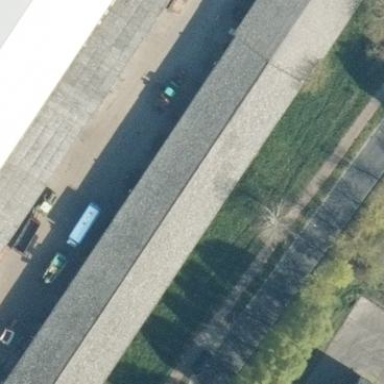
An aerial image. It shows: Industrial building.